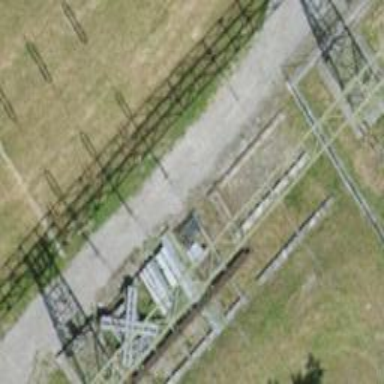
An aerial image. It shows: Power line is depicted.